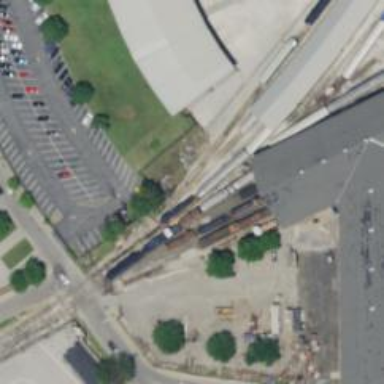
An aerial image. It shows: Railway yard in service.